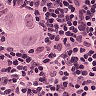
Metastatic tissue present: yes